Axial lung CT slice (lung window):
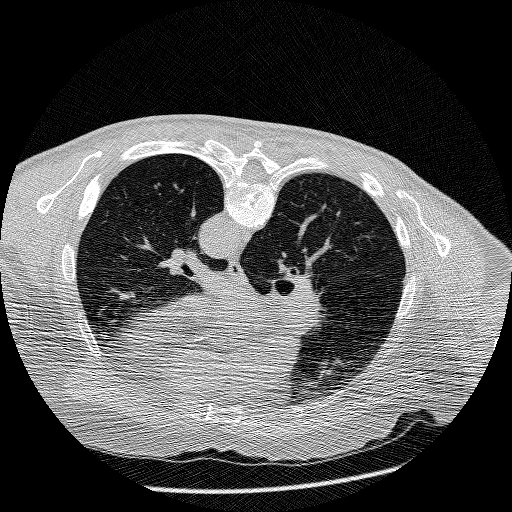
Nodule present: no